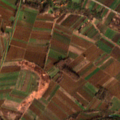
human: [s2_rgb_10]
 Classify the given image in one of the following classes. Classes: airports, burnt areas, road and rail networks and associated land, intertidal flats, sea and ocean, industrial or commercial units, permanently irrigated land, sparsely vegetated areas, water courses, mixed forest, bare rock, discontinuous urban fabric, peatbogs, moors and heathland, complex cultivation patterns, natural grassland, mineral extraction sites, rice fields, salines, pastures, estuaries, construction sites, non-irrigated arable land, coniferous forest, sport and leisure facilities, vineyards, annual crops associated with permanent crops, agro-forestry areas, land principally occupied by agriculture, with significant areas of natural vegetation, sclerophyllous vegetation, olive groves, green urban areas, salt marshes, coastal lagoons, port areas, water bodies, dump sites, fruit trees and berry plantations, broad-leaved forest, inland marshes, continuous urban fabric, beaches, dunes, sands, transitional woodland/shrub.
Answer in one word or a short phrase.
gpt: discontinuous urban fabric, non-irrigated arable land, complex cultivation patterns, broad-leaved forest